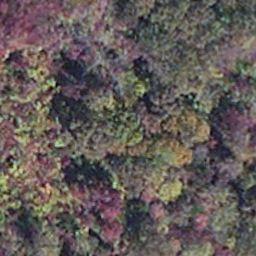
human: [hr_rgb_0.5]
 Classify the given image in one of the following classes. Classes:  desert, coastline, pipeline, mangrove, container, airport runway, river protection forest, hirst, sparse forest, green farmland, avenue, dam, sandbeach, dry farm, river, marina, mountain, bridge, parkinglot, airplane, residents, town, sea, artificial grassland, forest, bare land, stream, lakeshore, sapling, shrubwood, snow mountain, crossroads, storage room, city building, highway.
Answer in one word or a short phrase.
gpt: mangrove